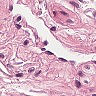
Metastatic tissue present: no